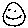
Label: smiley face